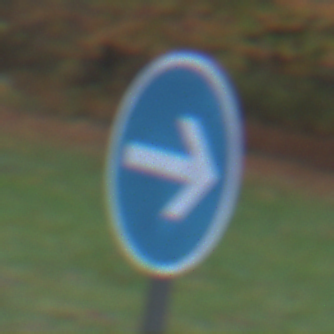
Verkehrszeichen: VorgeschriebeneFahrtrichtungHierRechts
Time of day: SunriseSunset
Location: Outdoor (Nature)
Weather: PartlyCloudy
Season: Autumn
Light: Natural